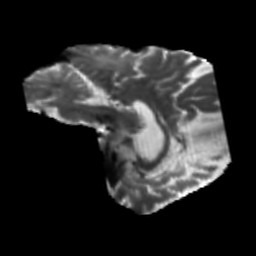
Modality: T2w
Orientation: sagittal
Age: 57
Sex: male
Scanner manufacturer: siemens
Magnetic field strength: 3 T
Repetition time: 5.47 s
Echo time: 0.0854 s